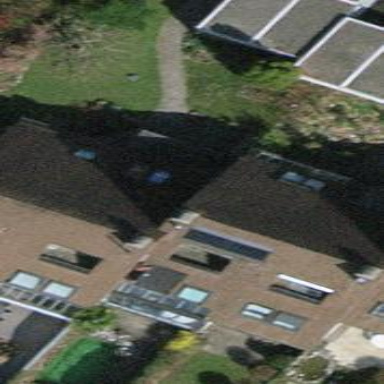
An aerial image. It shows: Terrace building.